Question: Game Rule: Clicking a light toggles itself and its adjacent (up, down, left, right) lights. What is the minimum number of clicks required to turn off all the lights?
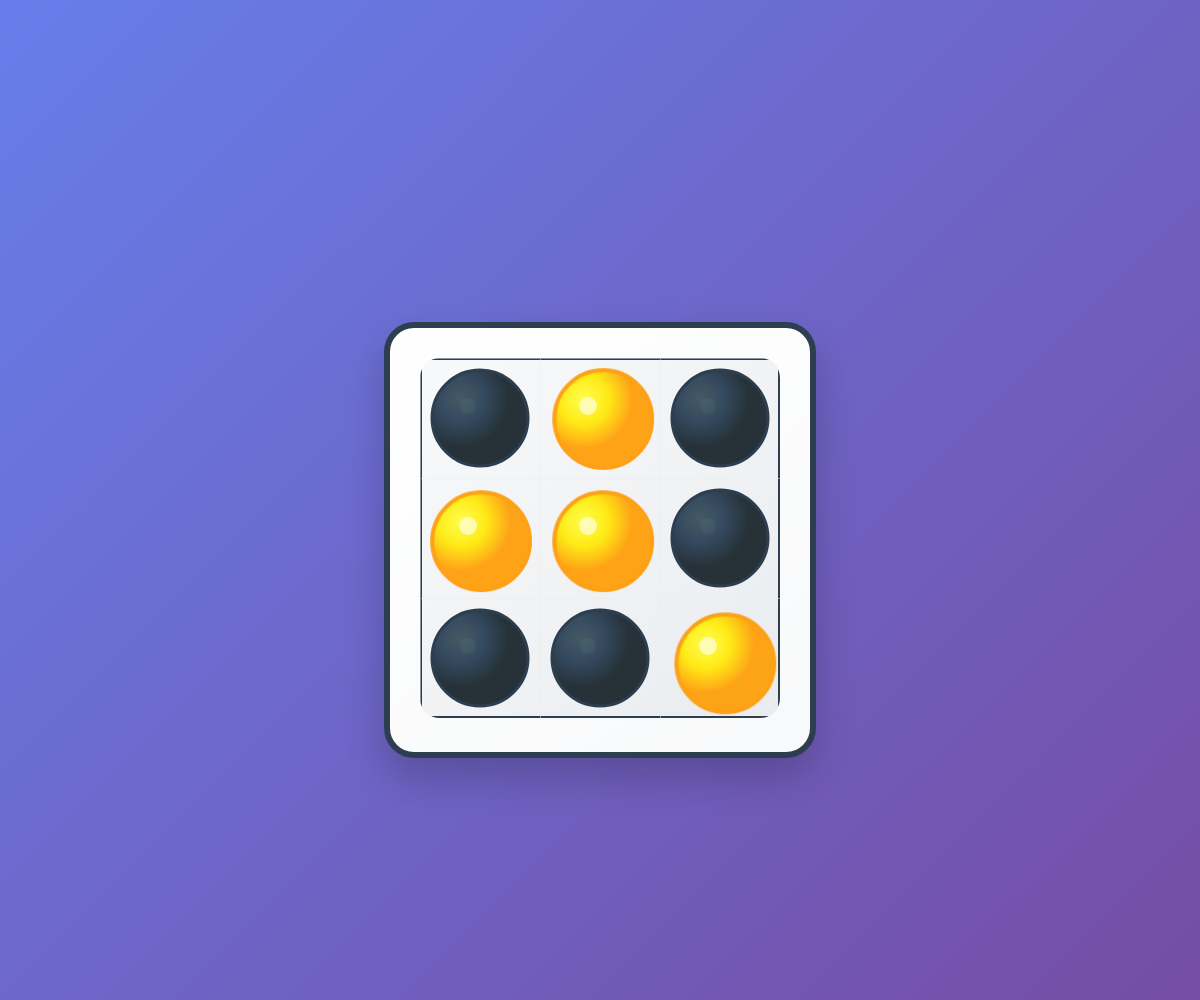
Answer: 2